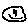
Label: smiley face